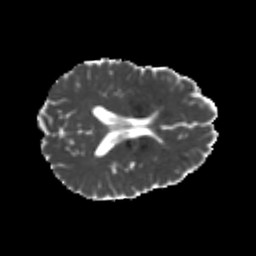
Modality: MD
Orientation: axial
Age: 22
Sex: male
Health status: healthy
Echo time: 0.074 s